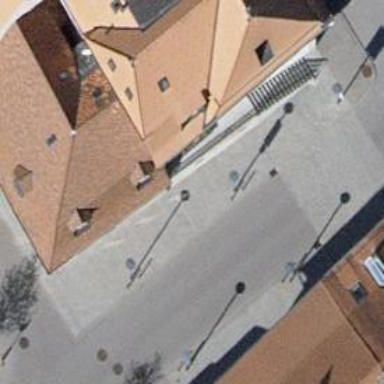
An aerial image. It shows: Bollard.